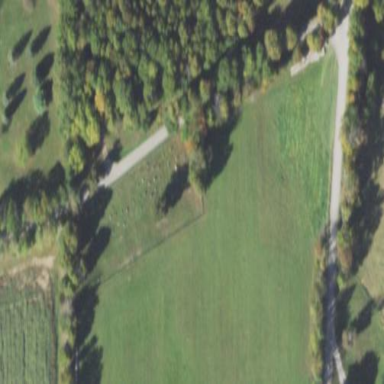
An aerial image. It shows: Cemetery surrounded by fence.